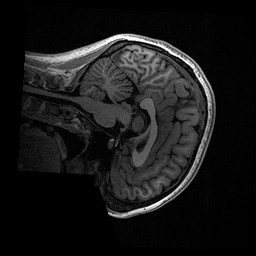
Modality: T1w
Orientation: sagittal
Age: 21
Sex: female
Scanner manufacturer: ge
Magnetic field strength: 3 T
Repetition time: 0.006952 s
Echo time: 0.00292 s